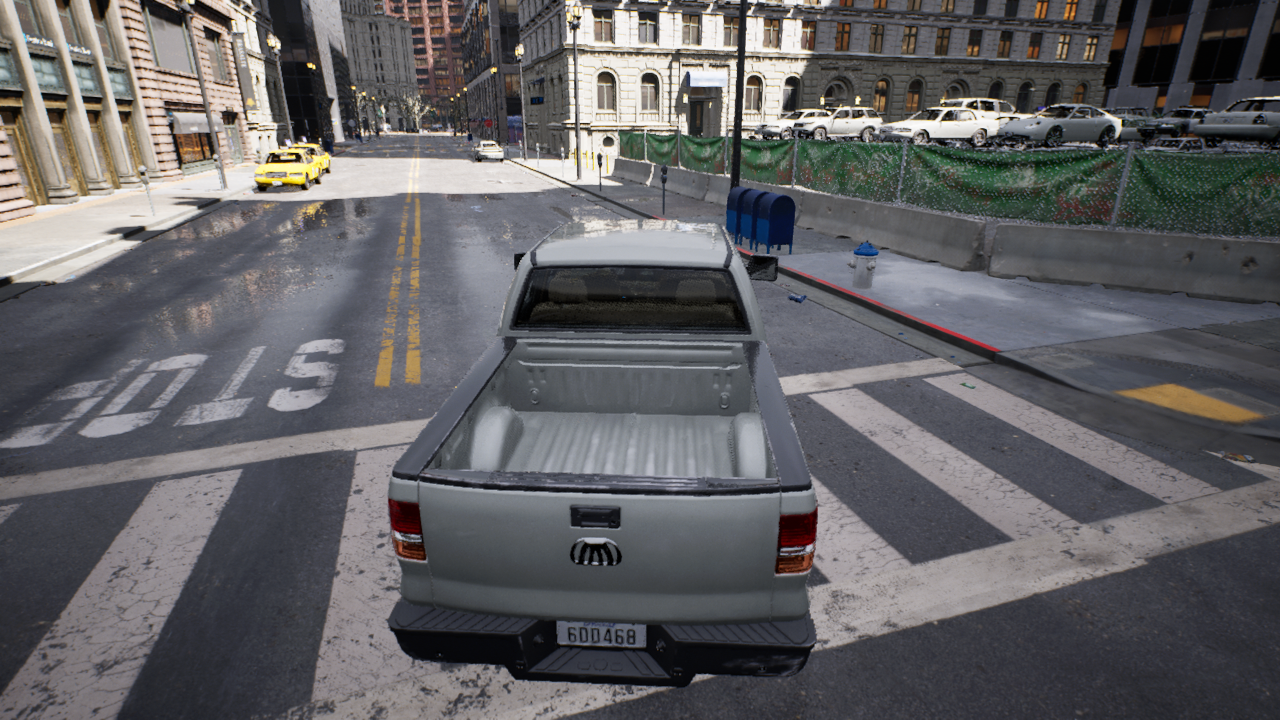
Venue: intersection
Lighting: clear day
Vehicle rig: pickup